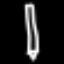
Label: pencil